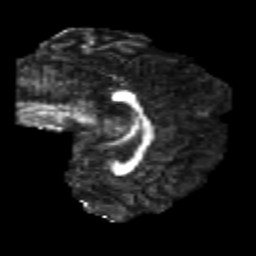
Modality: FA
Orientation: sagittal
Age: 20
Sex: female
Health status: healthy
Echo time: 0.074 s